Question: I'd like to get the outline of San Francisco from OpenStreetMap. There's a <URL>, but it includes large amounts of water which would make it unrecognizable to a resident of the city:

Is there a better polygon for San Francisco in OSM? Are there ways for the coastlines and, if so, how might I find them and subtract them from the administrative boundary?
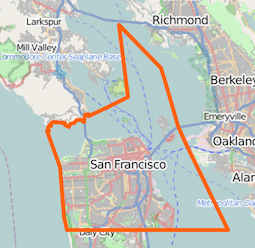
Answer: I was able to do this using <URL>. First I grabbed the full OSM XML for the San Francisco relation and converted it to GeoJSON:
'''
$ curl 'http://www.openstreetmap.org/api/0.6/relation/111968/full' > sf.osm
$ osmtogeojson sf.osm > sf.json
'''
Then I removed the non-polygon features using <URL>:
'''
$ only_polygons.py sf.json > sf.polygons.json
'''
Then I downloaded the <URL> that Tordanik referenced and ran:
'''
$ ogr2ogr land_polygons.sfbbox.shp -clipsrc -122.56 37.68 -122.27 37.939 land-polygons-complete-4326/land_polygons.shp
$ ogr2ogr -f GeoJSON sf-land.json -clipsrc sf.polygons.json land_polygons.sfbbox.shp
'''
This produces a GeoJSON file ('sf-land.json') with the land boundaries of San Francisco:

I'm not sure where the Farallon Islands went, but this basically seems to work!
Every step of this is fast except for the first 'ogr2ogr' command, which clips the land polygons to a bounding box containing San Francisco. This took ~2 minutes on my MacBook Pro. This way was dramatically fast than passing sf.polygons.json directly as the '-clipsrc' argument to the first command.